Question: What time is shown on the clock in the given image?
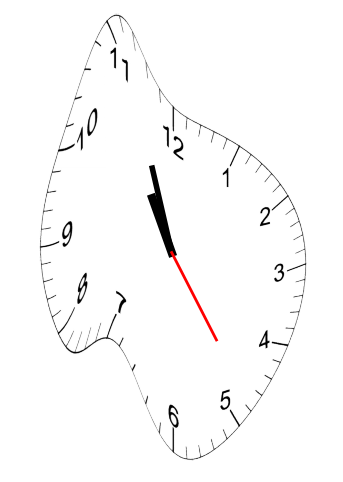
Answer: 10:56:24